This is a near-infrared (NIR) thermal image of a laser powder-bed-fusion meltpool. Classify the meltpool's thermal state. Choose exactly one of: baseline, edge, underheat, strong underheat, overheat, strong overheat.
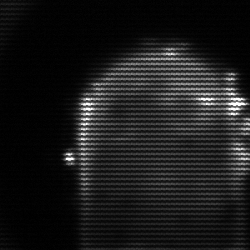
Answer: baseline